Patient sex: M
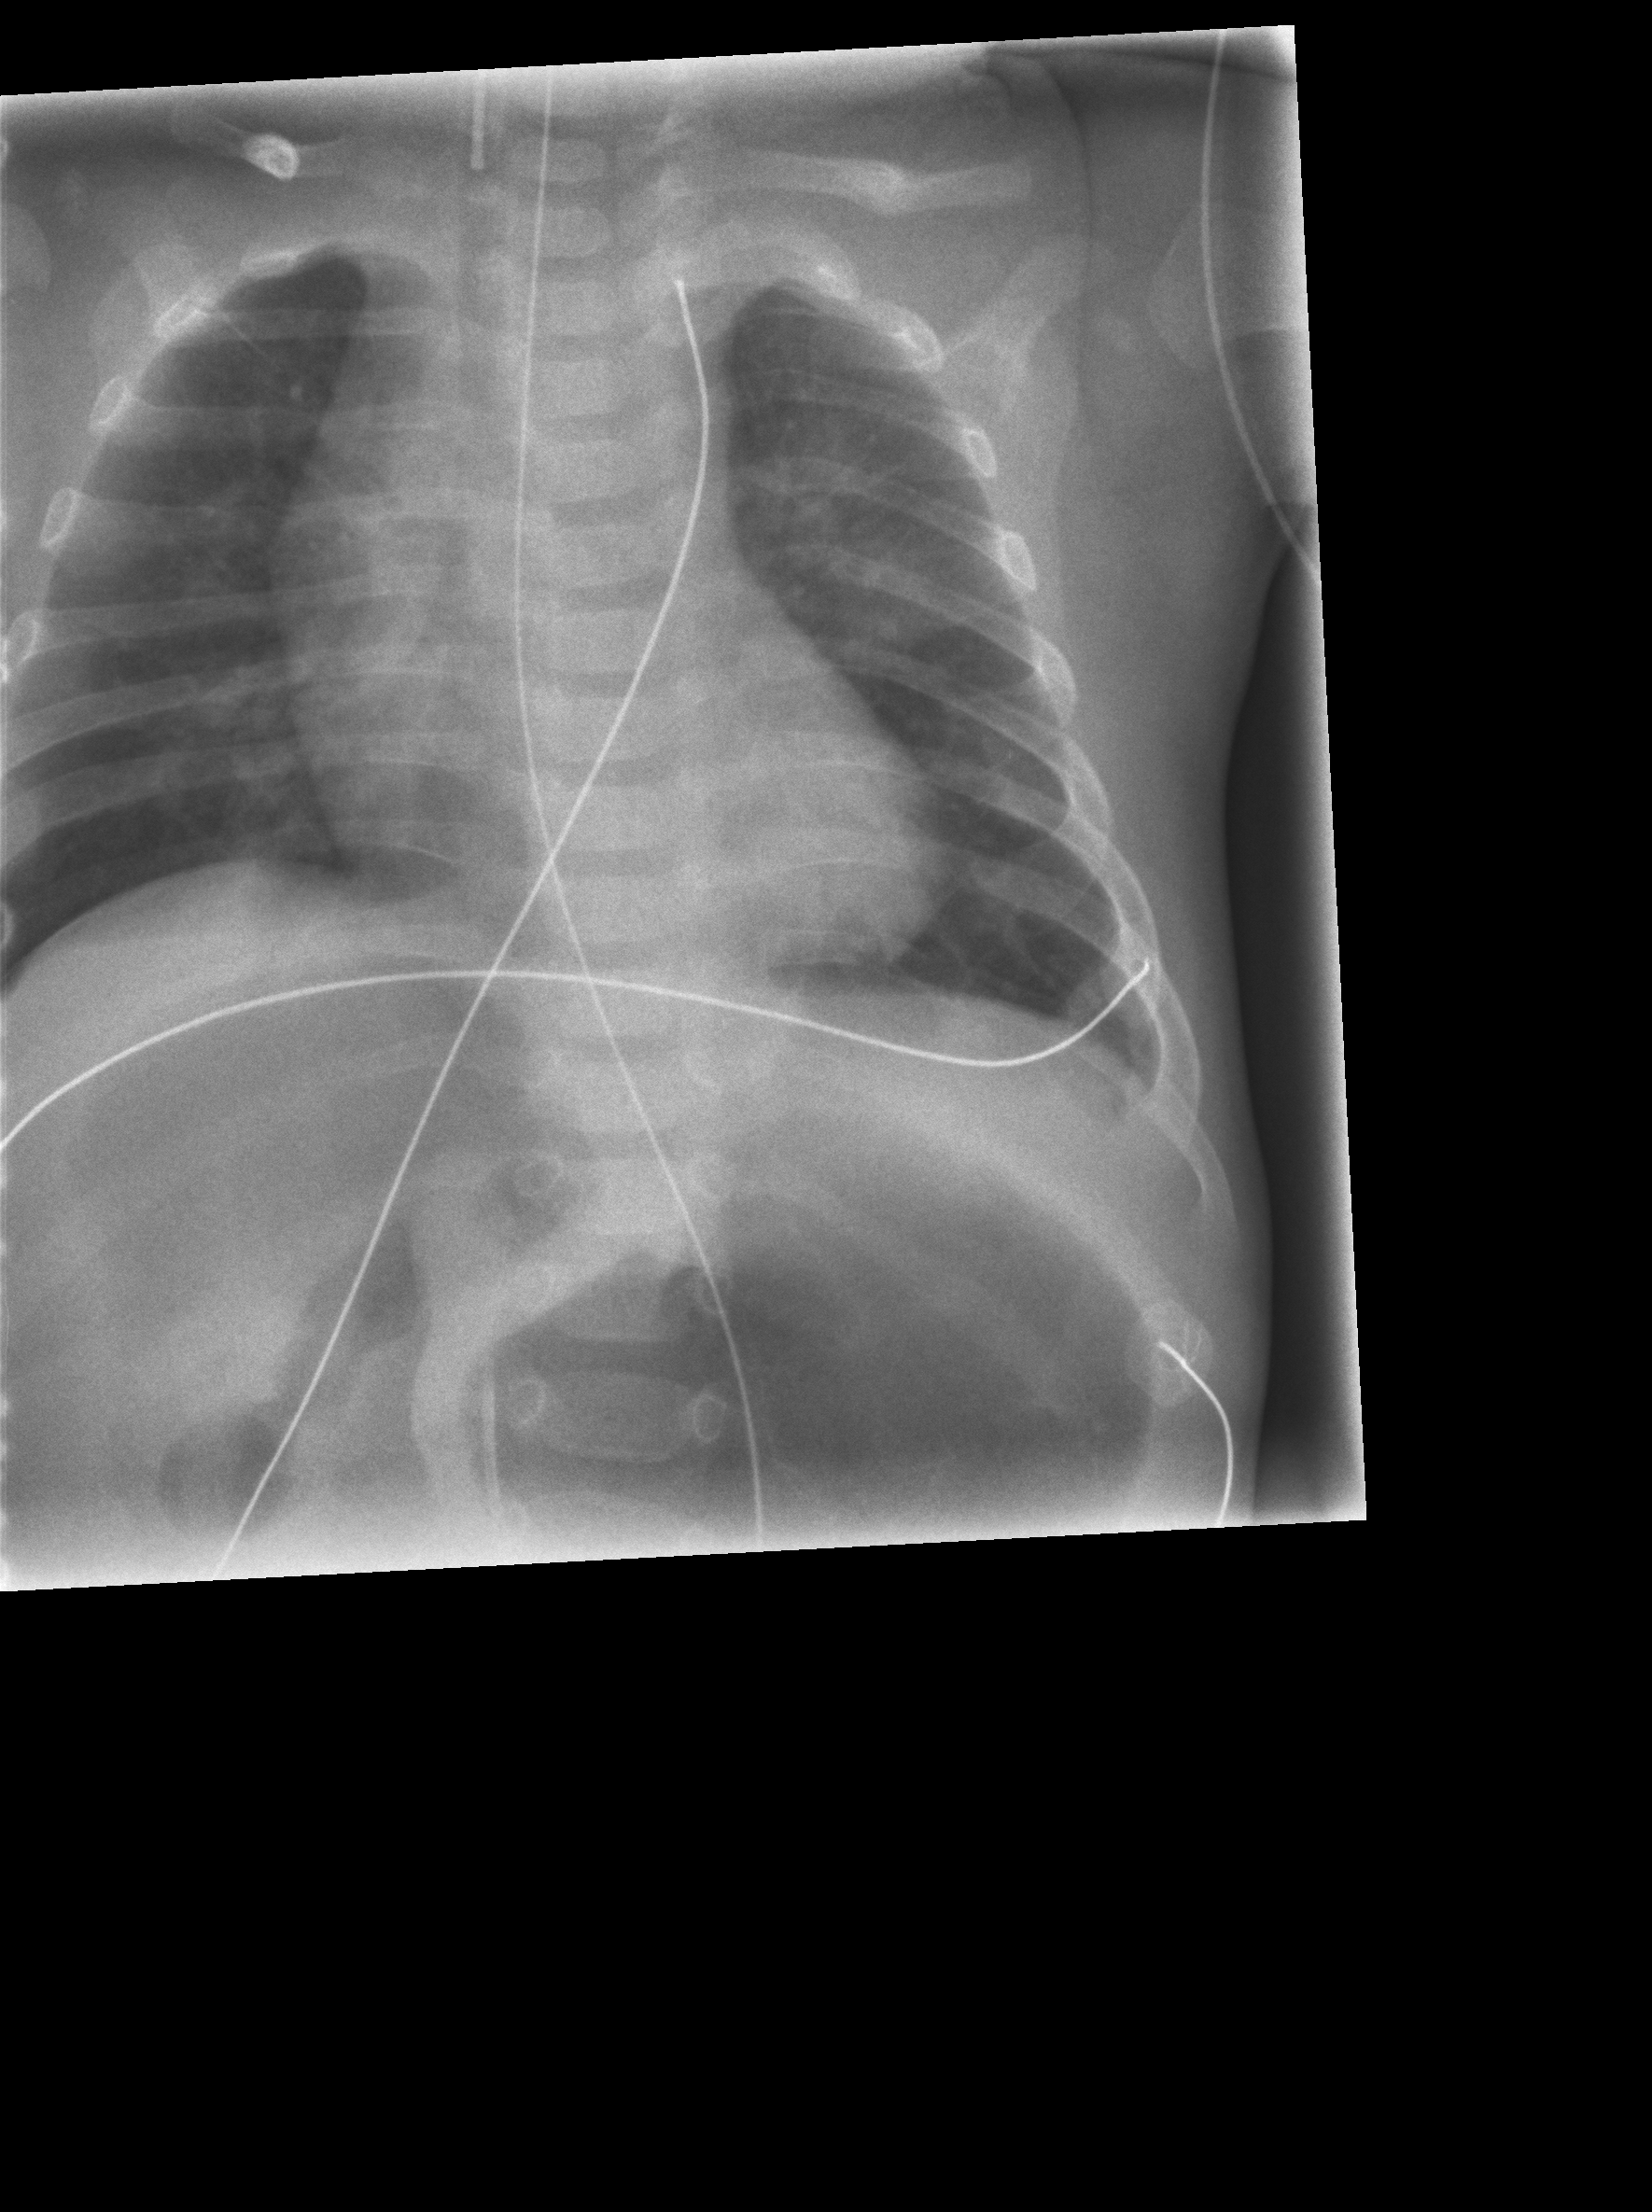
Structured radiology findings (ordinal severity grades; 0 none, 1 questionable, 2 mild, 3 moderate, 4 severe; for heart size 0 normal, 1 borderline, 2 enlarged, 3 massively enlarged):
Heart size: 0
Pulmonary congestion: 0
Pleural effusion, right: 0
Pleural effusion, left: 0
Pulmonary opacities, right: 0
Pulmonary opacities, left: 0
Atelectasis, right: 0
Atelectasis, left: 2